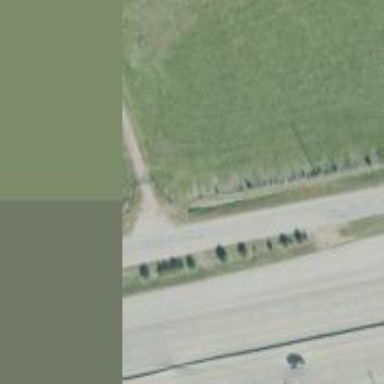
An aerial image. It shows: Secondary road with frontage road.